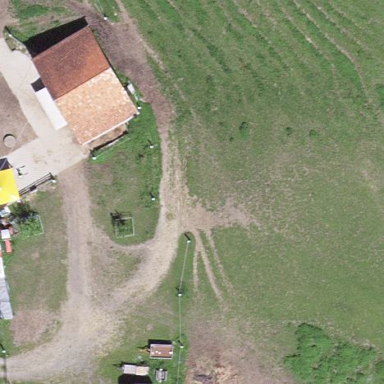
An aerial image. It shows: Farmyard area.